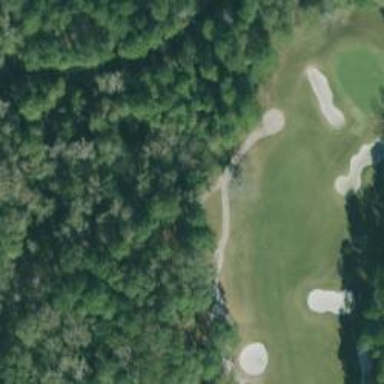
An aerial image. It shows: Path for both road and golf.